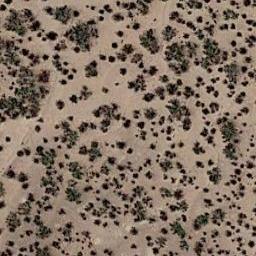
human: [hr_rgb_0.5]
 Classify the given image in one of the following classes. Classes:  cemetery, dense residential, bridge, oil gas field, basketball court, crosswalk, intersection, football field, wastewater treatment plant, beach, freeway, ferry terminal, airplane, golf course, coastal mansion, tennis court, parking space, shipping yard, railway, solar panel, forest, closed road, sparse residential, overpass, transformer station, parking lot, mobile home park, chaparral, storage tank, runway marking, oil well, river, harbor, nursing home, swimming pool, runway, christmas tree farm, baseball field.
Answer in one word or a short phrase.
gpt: chaparral